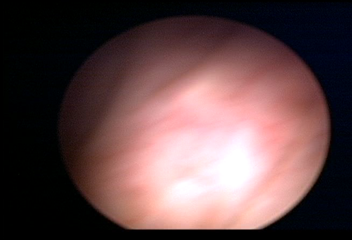
Modality: WLC
Class: Normal mucosa
Bladder cancer association: No